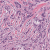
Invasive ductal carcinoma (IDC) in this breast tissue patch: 1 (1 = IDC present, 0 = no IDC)